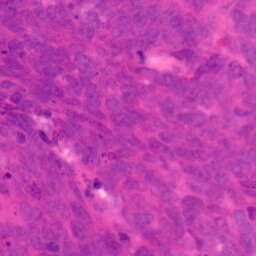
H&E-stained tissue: Colon